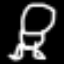
Label: frog